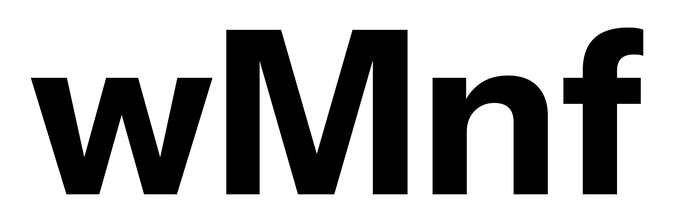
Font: InstrumentSans_Bold